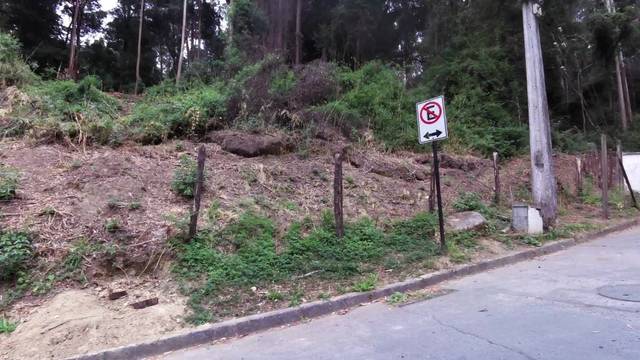
Region: Chile
Coordinates: -36.824, -73.03